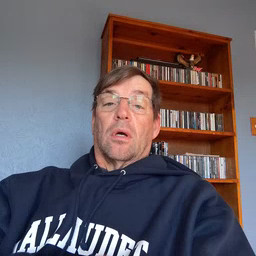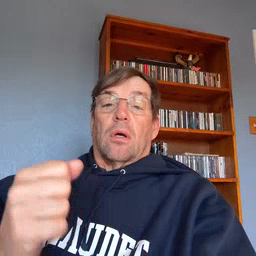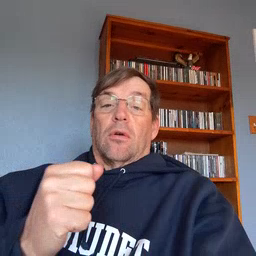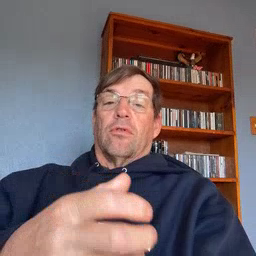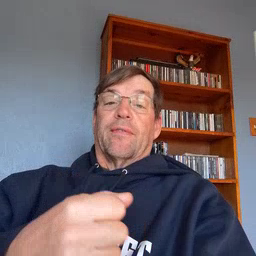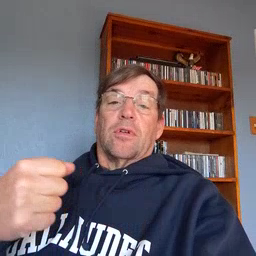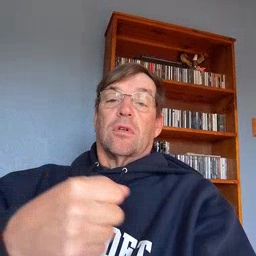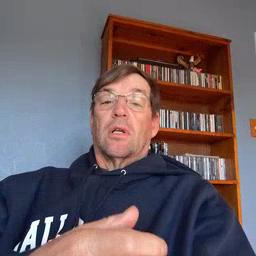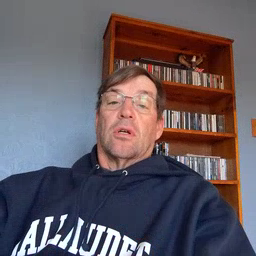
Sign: refrigerator